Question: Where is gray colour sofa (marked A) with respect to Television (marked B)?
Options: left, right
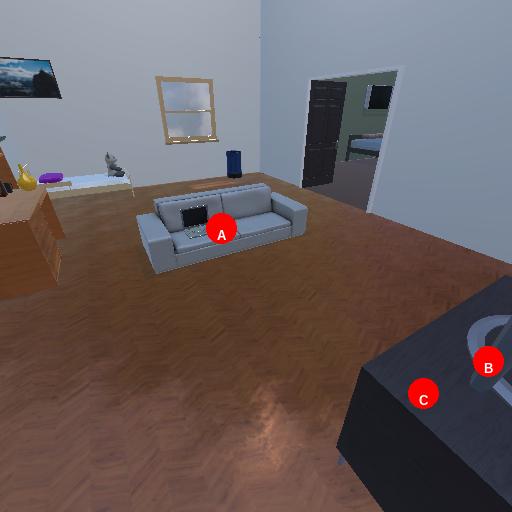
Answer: left